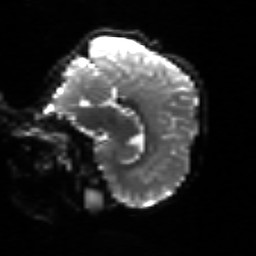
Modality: sbref
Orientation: sagittal
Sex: male
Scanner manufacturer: siemens
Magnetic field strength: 3 T
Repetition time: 5 s
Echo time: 0.071 s